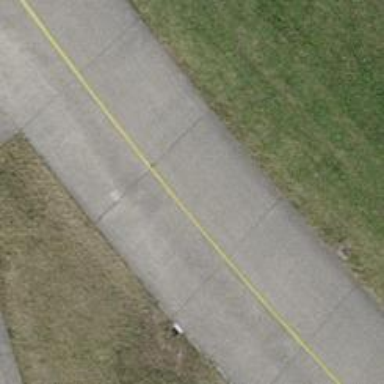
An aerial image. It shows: Image of taxiway at airport.